Chest X-ray:
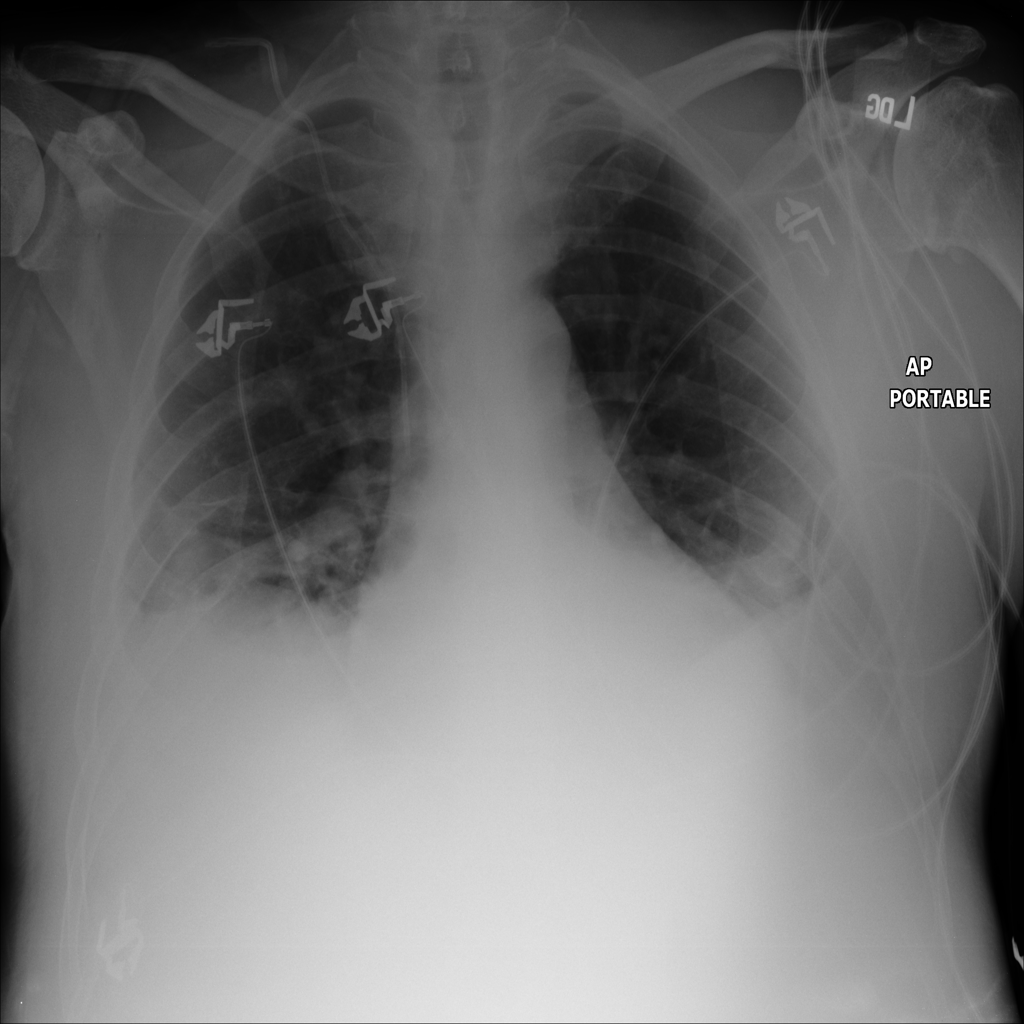
Findings: Consolidation, Effusion
No abnormal finding: no